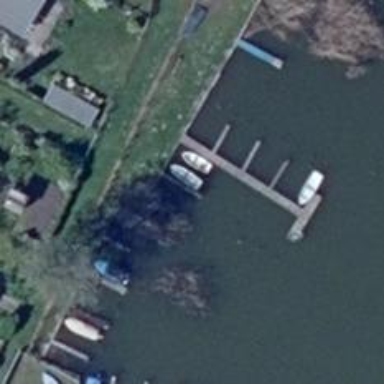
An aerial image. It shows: Man-made pier.